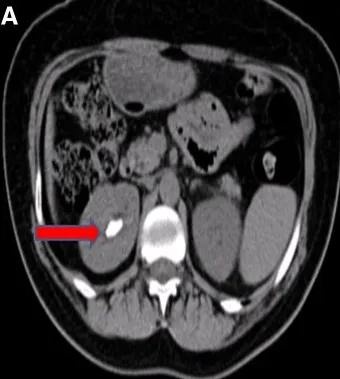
CT scan showing a 2.6 cm staghorn stone with 826 HU density in the right kidney (red arrow). (A) Axial view.
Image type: radiology (ct)